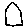
Label: house